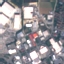
Land use / land cover: Industrial